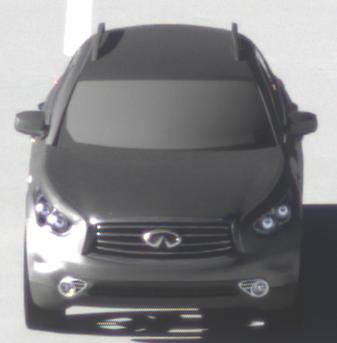
Make: Infiniti
Model: FX 37
Detailed model: FX (S51)
Model produced from: 2012/07
Model produced until: 2013/10
Doors: 5
Color: gray
Road condition: dry road
Daytime: morning or afternoon
Contrast: high contrast